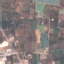
Label: PermanentCrop